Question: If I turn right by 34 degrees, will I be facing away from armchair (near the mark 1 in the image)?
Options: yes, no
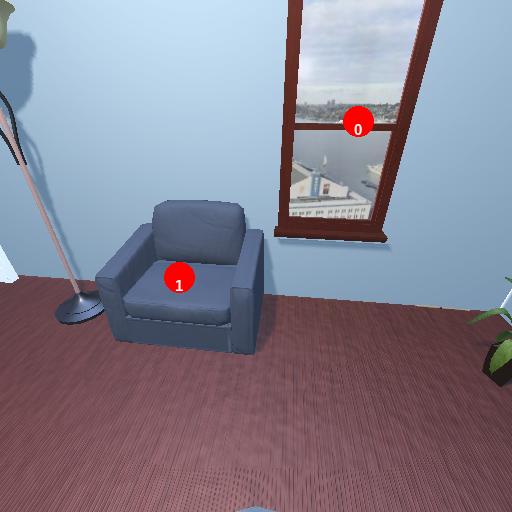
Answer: yes